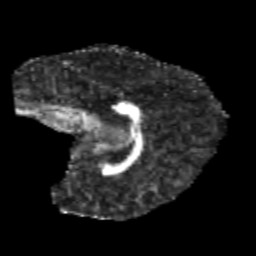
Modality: FA
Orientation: sagittal
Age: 11
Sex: female
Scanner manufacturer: siemens
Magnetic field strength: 3 T
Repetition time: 3.8 s
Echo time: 0.07 s